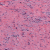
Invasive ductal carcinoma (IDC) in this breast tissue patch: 0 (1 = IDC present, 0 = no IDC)